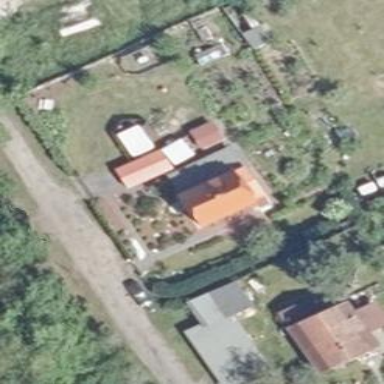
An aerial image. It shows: Simple house.